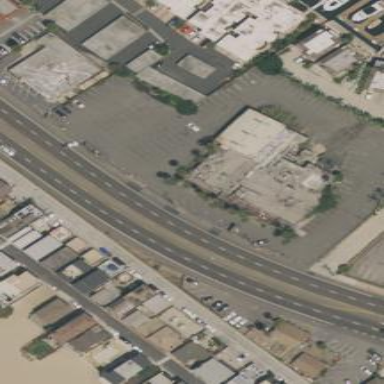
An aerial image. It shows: Commercial building that houses restaurant.